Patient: sex F, age 89
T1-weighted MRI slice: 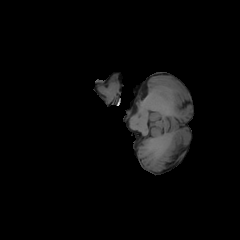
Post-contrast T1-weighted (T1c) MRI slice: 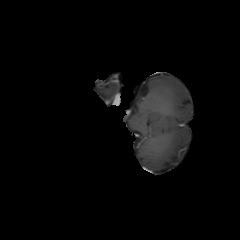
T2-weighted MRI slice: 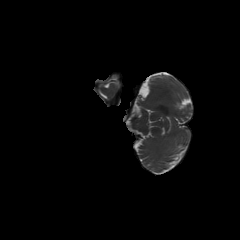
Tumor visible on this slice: no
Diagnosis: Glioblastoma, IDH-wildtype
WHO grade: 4